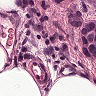
Metastatic tissue present: no